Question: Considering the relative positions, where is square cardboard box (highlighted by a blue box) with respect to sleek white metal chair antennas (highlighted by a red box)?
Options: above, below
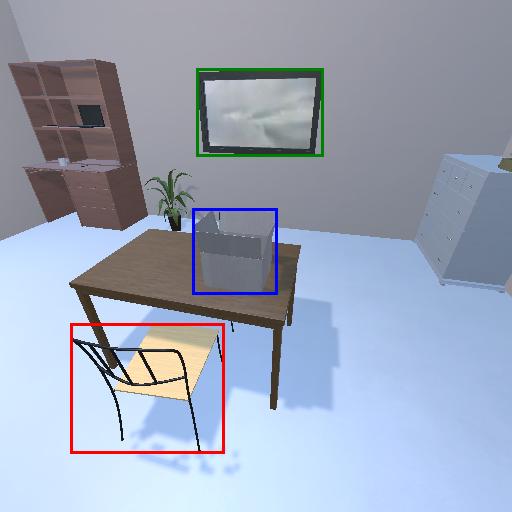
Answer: above